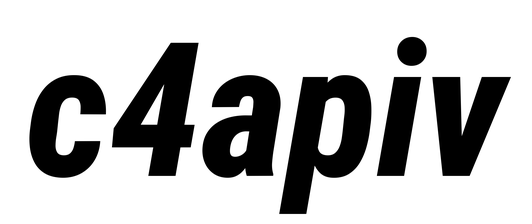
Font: Roboto-Italic_Condensed_ExtraBold_Italic